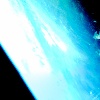
Label: sunburn